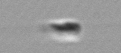
Label: flagellate_morphotype3